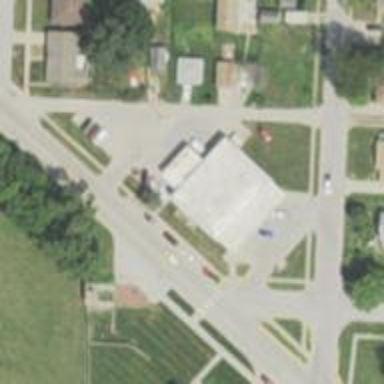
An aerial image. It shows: Post office.